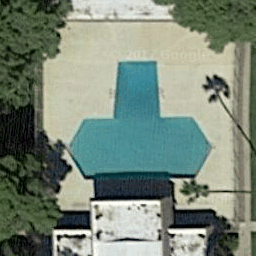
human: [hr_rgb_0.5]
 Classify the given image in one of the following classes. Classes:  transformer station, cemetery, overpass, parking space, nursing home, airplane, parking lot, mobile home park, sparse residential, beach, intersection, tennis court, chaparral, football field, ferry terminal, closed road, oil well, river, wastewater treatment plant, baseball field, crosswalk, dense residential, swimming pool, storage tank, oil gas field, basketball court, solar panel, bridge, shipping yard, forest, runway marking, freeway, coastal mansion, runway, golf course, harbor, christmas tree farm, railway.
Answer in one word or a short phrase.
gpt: swimming pool